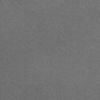
Label: dusty